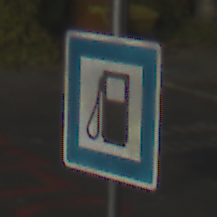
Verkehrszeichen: Tankstelle
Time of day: MorningAfternoon
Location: Outdoor (Urban)
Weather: PartlyCloudy
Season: NotSpecified
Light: Natural